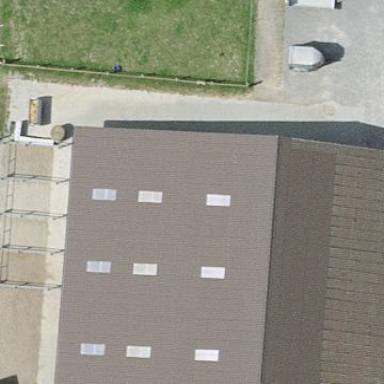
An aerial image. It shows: Farm auxiliary building.